Field crop: maize
Growth stage: 1
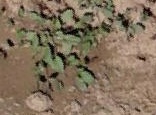
Species: convolvulus